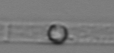
Label: Dactyliosolen_blavyanus